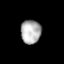
Tissue: lung
Cell type: Others
Senescence score: 0.2391
Nuclear area (px): 473
Mean DAPI intensity: 175.321